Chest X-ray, AP view. Patient: 47 years old, sex F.
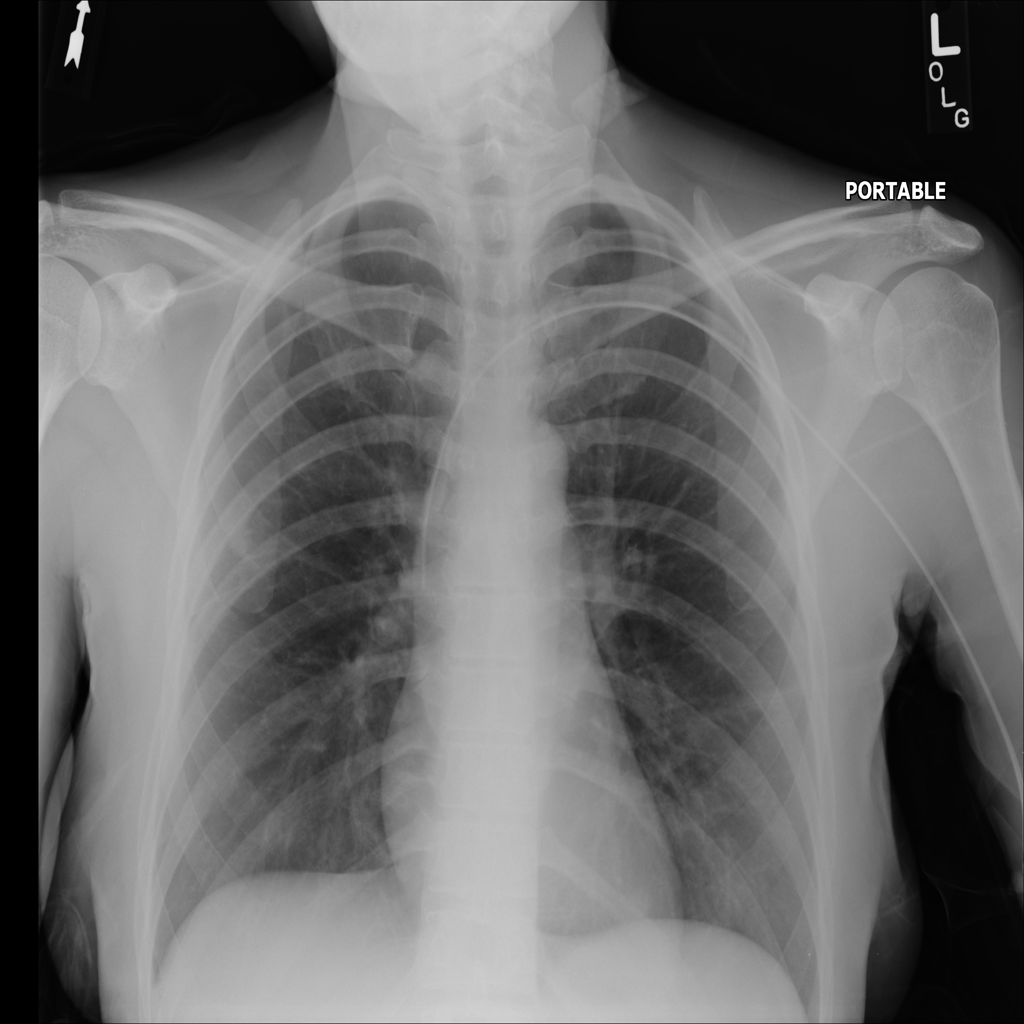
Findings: No Finding